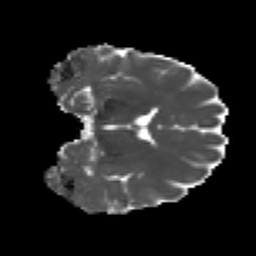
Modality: MD
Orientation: coronal
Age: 24
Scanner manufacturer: siemens
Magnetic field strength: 3 T
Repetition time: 4.52 s
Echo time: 0.084 s